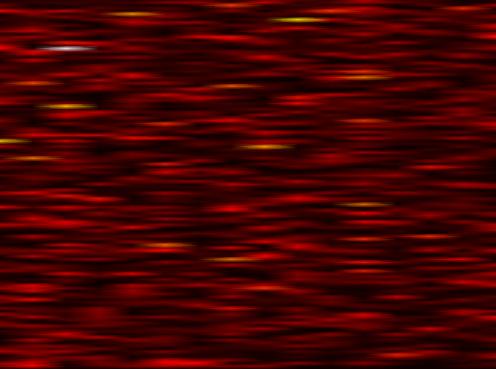
Label: FBMC